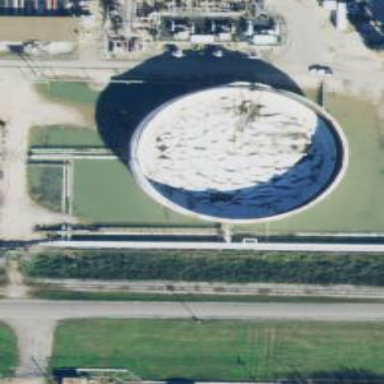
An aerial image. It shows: Building with storage tank.